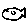
Label: fish